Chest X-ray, PA view. Patient: 36 years old, sex F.
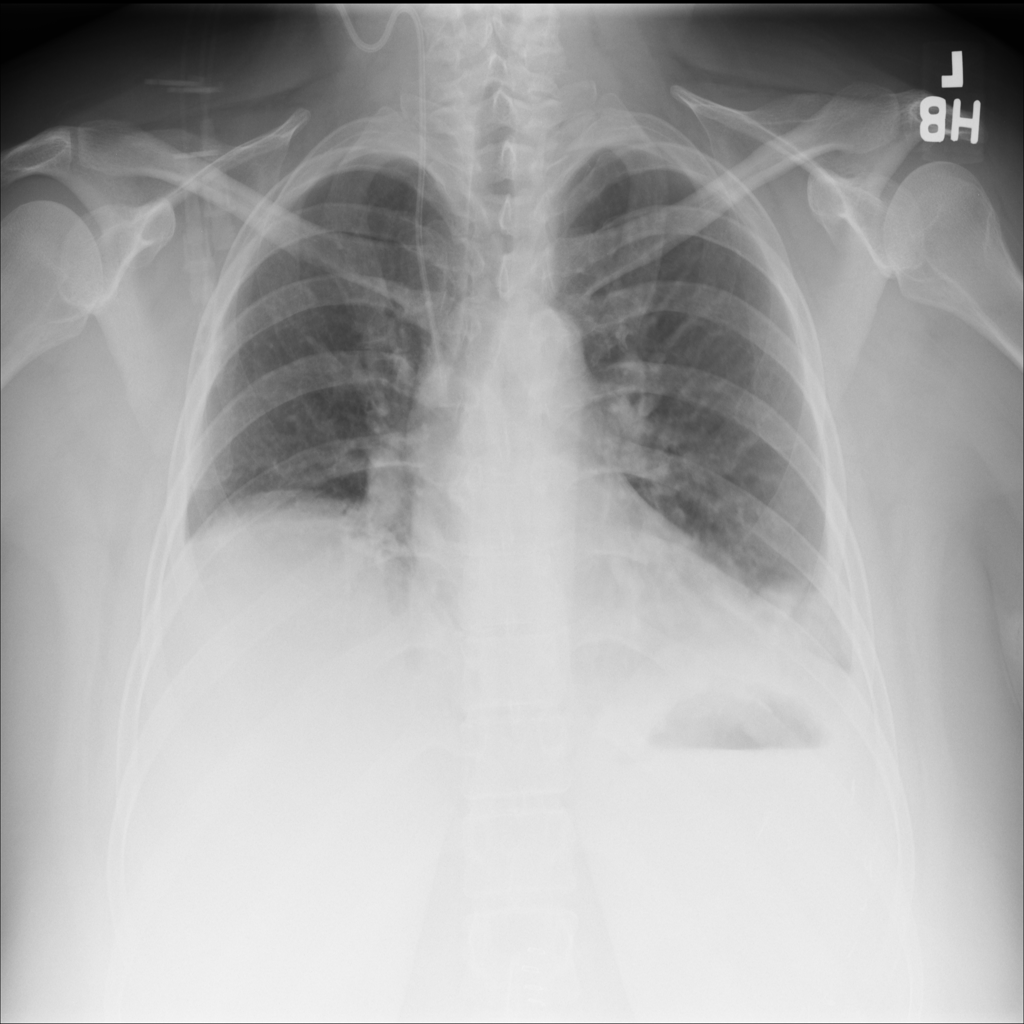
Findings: Atelectasis